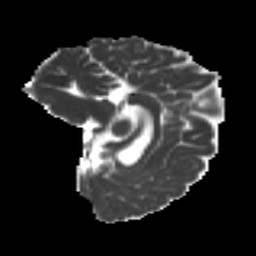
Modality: MD
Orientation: sagittal
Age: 22
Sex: female
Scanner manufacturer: ge
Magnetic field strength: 3 T
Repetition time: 7.8 s
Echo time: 0.0606 s